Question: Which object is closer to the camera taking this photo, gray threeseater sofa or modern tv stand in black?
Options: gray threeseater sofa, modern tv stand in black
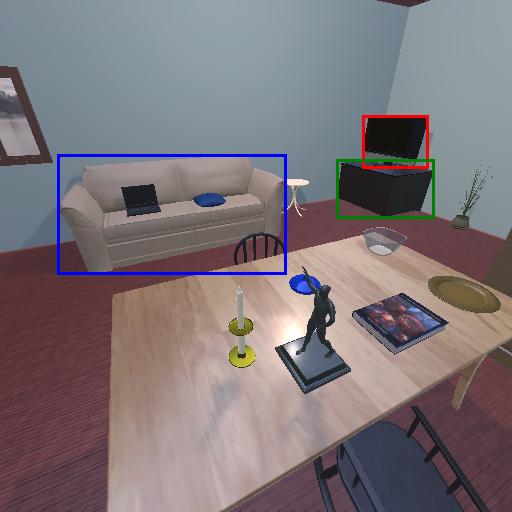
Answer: gray threeseater sofa